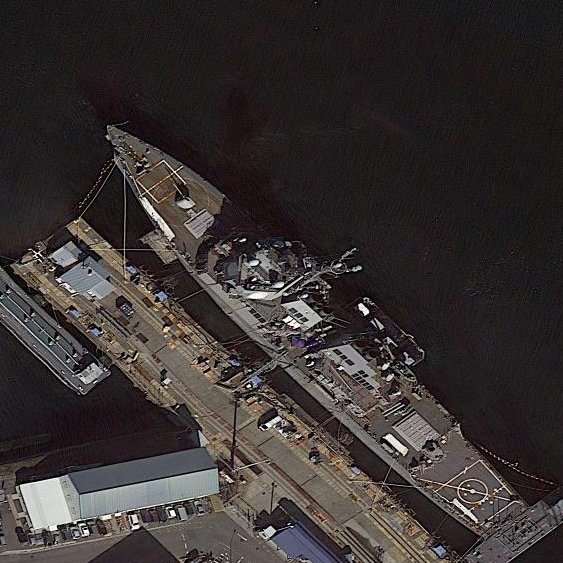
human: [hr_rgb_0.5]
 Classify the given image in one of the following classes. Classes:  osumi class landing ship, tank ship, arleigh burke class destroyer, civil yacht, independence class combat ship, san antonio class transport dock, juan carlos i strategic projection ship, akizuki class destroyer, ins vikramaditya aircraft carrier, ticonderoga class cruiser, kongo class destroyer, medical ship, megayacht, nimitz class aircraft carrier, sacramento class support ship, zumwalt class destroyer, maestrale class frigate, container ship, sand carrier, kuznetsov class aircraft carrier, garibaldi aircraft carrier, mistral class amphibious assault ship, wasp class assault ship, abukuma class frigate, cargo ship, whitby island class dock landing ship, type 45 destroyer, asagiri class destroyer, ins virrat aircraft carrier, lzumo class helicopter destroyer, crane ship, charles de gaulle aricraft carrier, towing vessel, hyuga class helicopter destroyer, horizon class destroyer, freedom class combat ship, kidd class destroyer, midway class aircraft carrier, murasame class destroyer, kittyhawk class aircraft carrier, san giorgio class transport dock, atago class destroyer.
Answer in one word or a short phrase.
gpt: Arleigh Burke class destroyer